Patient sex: M
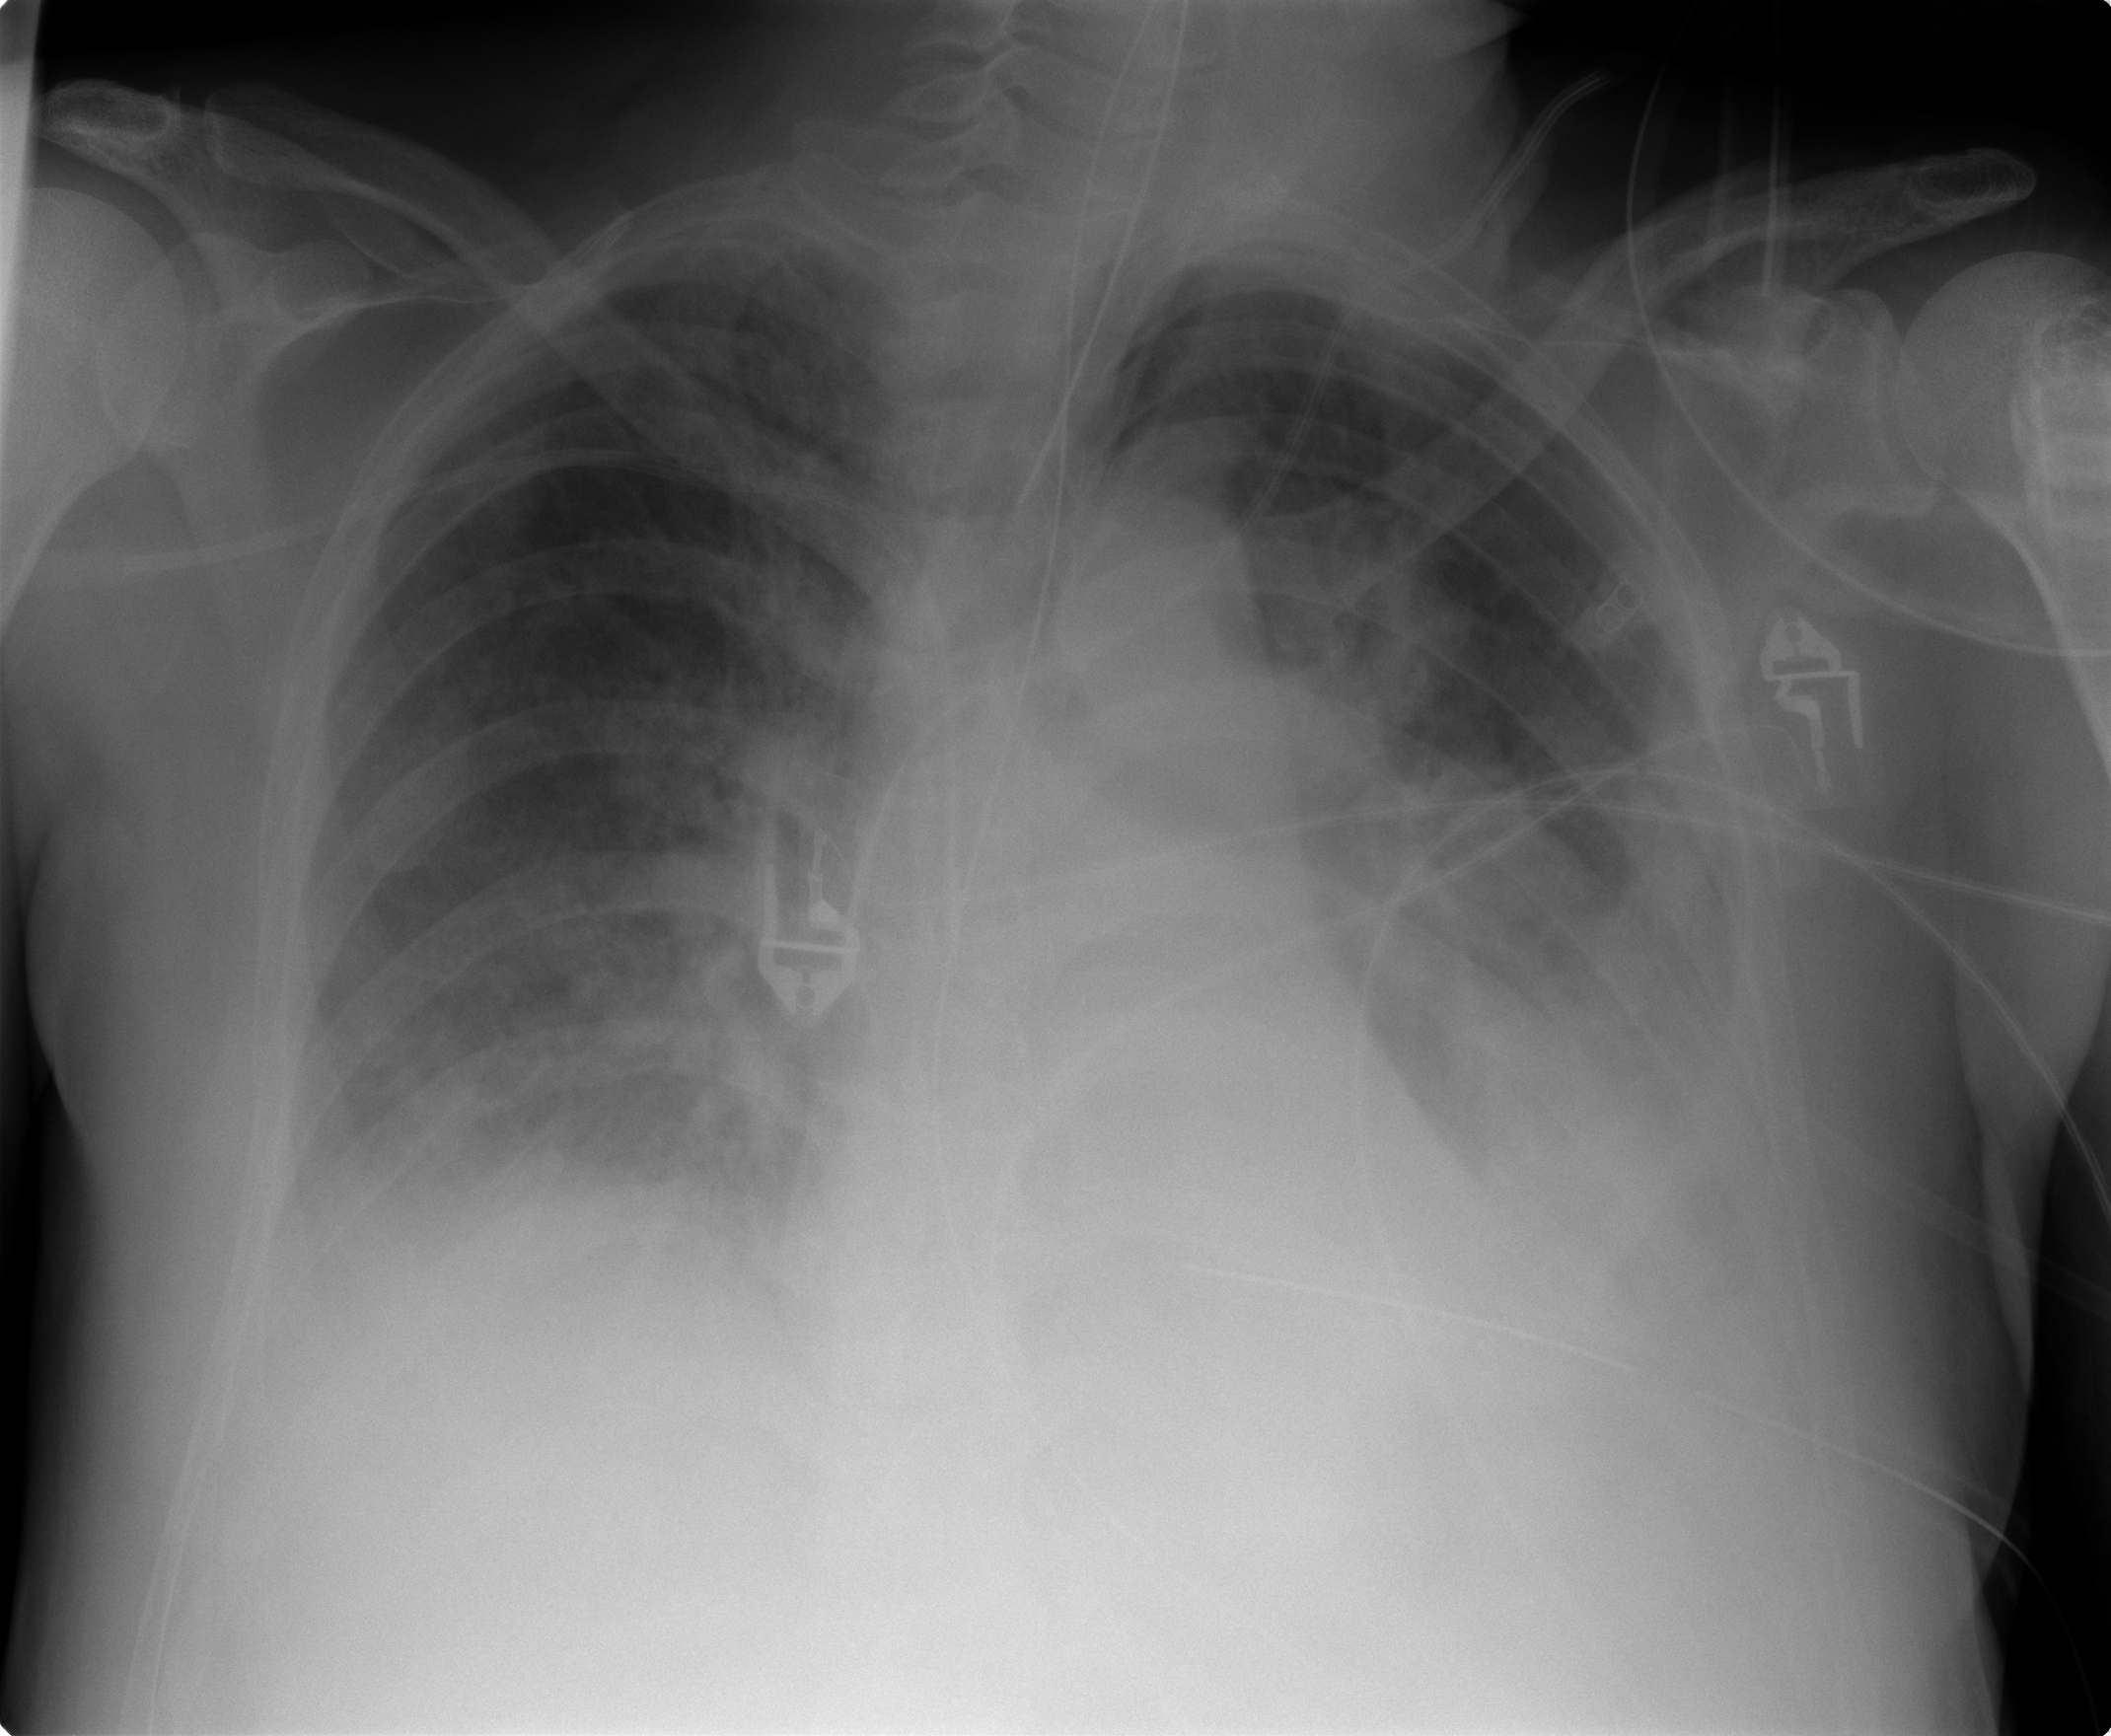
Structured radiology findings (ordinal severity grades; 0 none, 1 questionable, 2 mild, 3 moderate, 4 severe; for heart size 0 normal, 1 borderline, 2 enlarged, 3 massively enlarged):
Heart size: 0
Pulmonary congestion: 0
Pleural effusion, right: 2
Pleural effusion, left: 3
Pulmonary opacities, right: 2
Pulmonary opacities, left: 2
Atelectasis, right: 2
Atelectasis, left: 3